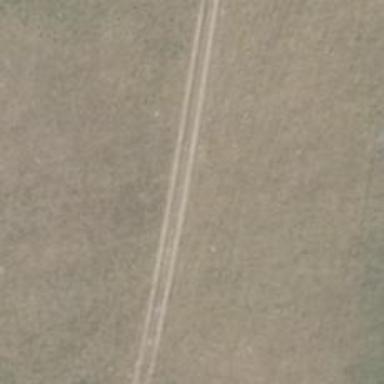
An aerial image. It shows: Track with grade 4 tracktype.